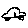
Label: car